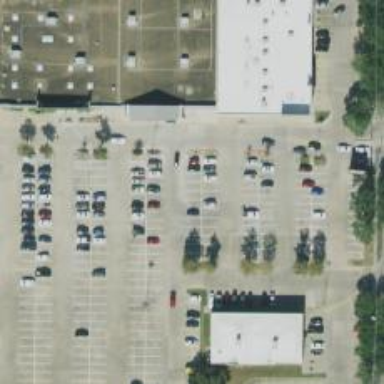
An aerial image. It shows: Parking space is available.